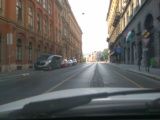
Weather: rainy
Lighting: day
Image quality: slightly poor
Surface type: driving surface
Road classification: residential, steps
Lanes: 1
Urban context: urban centre
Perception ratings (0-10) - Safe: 7.61, Lively: 8.64, Beautiful: 2.59, Boring: 1.49, Depressing: 6.75, Wealthy: 7.25